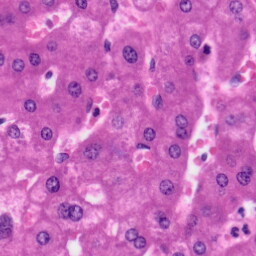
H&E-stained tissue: Liver